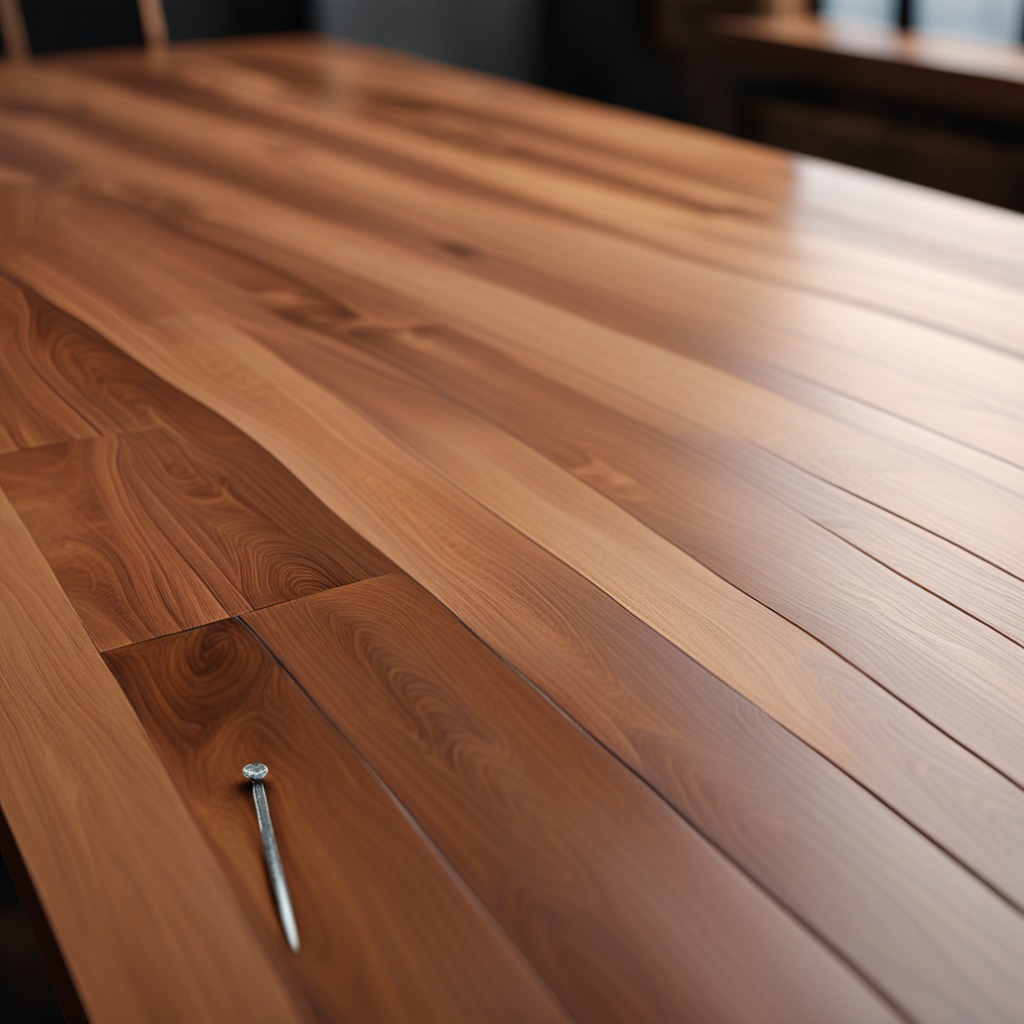
An iron nail is lying on the wooden table.